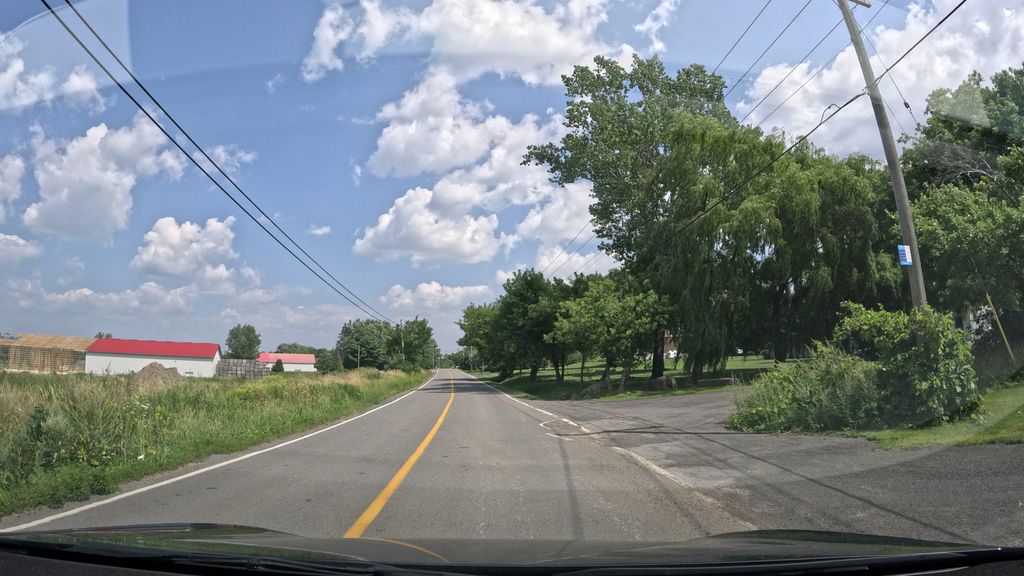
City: montreal